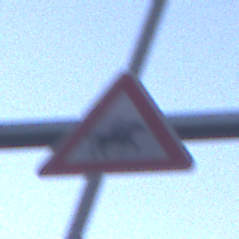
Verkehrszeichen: ReiterLinks
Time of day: SunriseSunset
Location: Outdoor (Urban)
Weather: Clear
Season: NotSpecified
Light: Natural